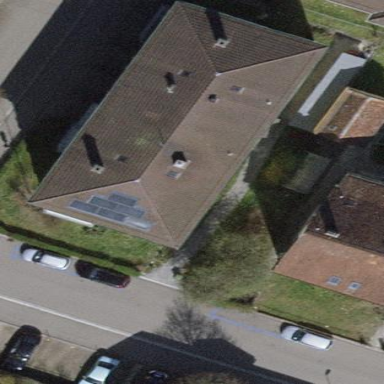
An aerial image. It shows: Apartment building with hipped roof.